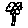
Label: flower